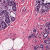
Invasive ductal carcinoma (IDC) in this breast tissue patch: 0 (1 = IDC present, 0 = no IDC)